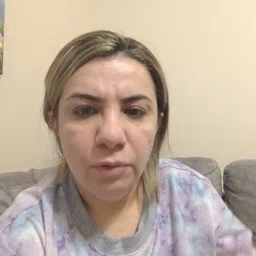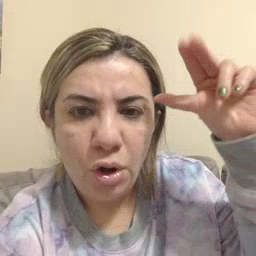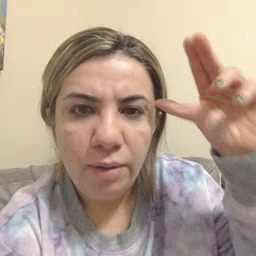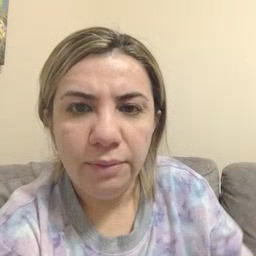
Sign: horse